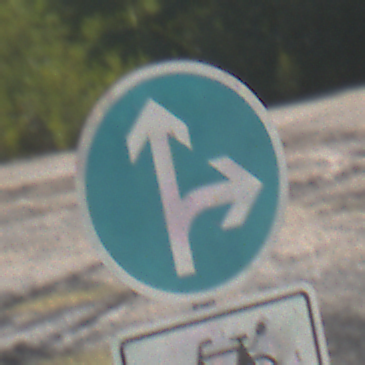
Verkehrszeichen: VorgeschriebeneFahrtrichtungGeradeausOderRechts
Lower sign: EinspurigeFahrzeugeFrei4
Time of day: Midday
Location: Outdoor (Nature)
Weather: Clear
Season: Summer
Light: Natural